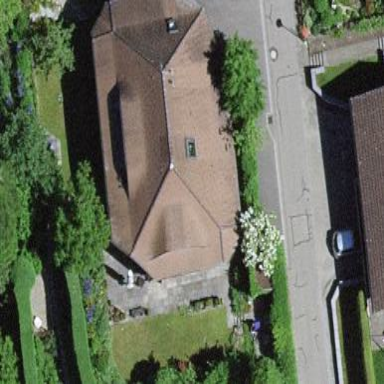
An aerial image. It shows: Residential building.